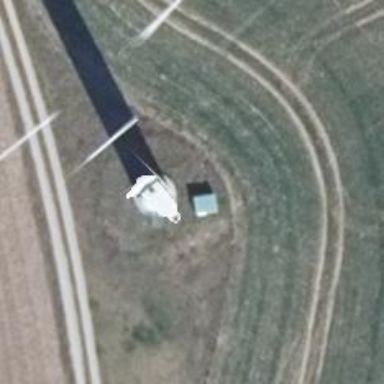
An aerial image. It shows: Wind generator powered by horizontal-axis wind turbine.